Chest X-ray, AP view. Patient: 72 years old, sex F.
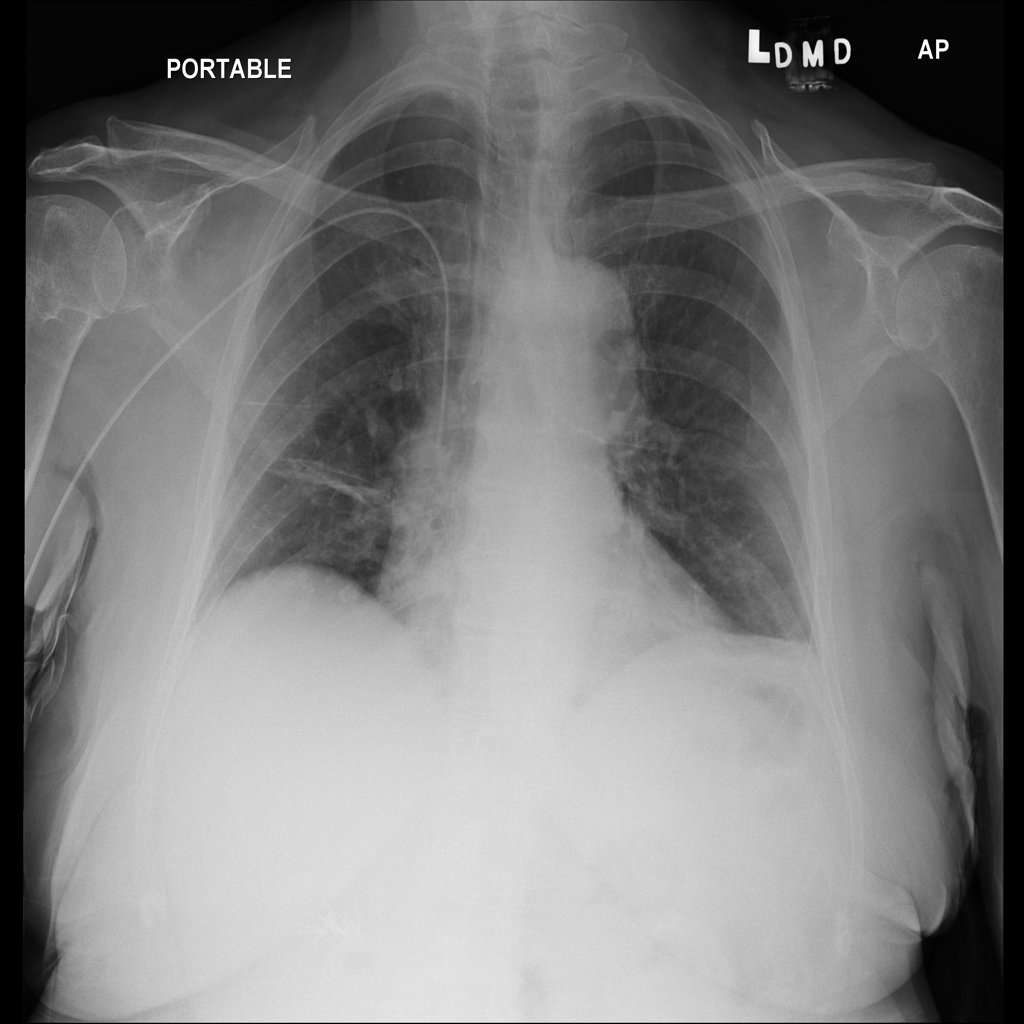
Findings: Atelectasis